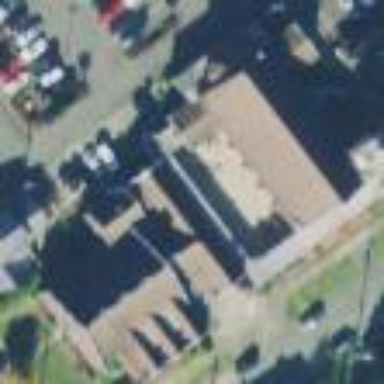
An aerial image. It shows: Building that serves as place of worship.